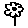
Label: flower